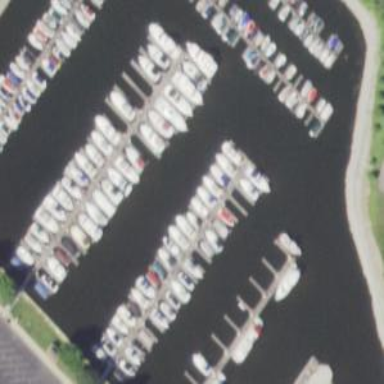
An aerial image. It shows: Marina on leisure land.